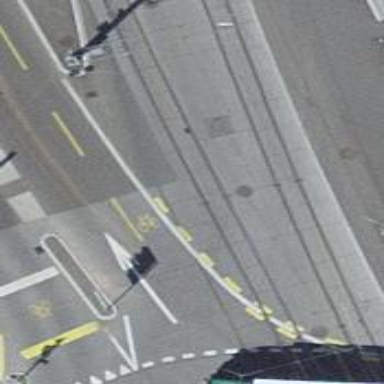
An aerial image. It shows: Tram level crossing on the railway.